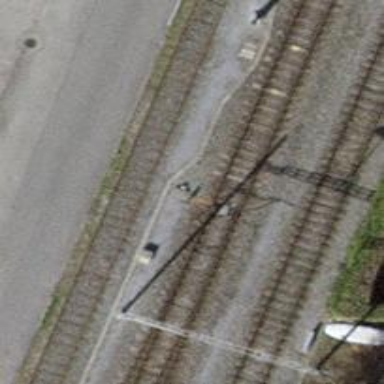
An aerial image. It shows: Railway switch.